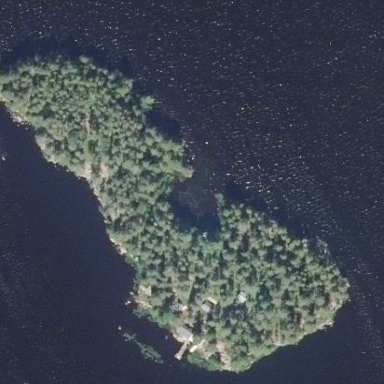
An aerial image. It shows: Islet surrounded by woodland.